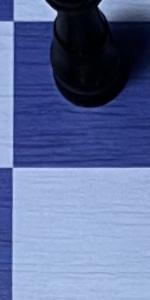
Label: Empty